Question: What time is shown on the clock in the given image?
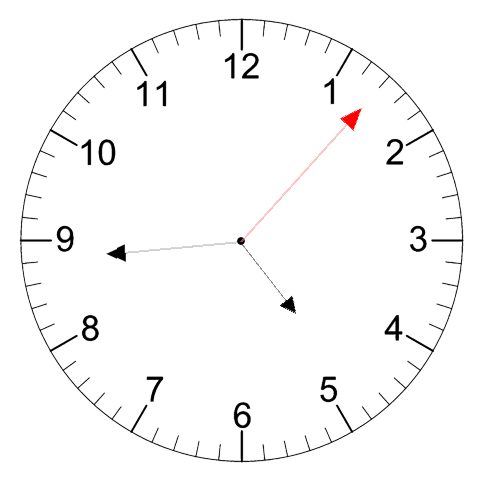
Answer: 04:44:07